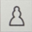
Piece: wP